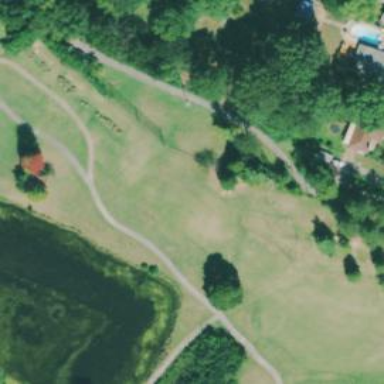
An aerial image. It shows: Footway that serves as golf path.